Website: bh-photo
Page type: payment
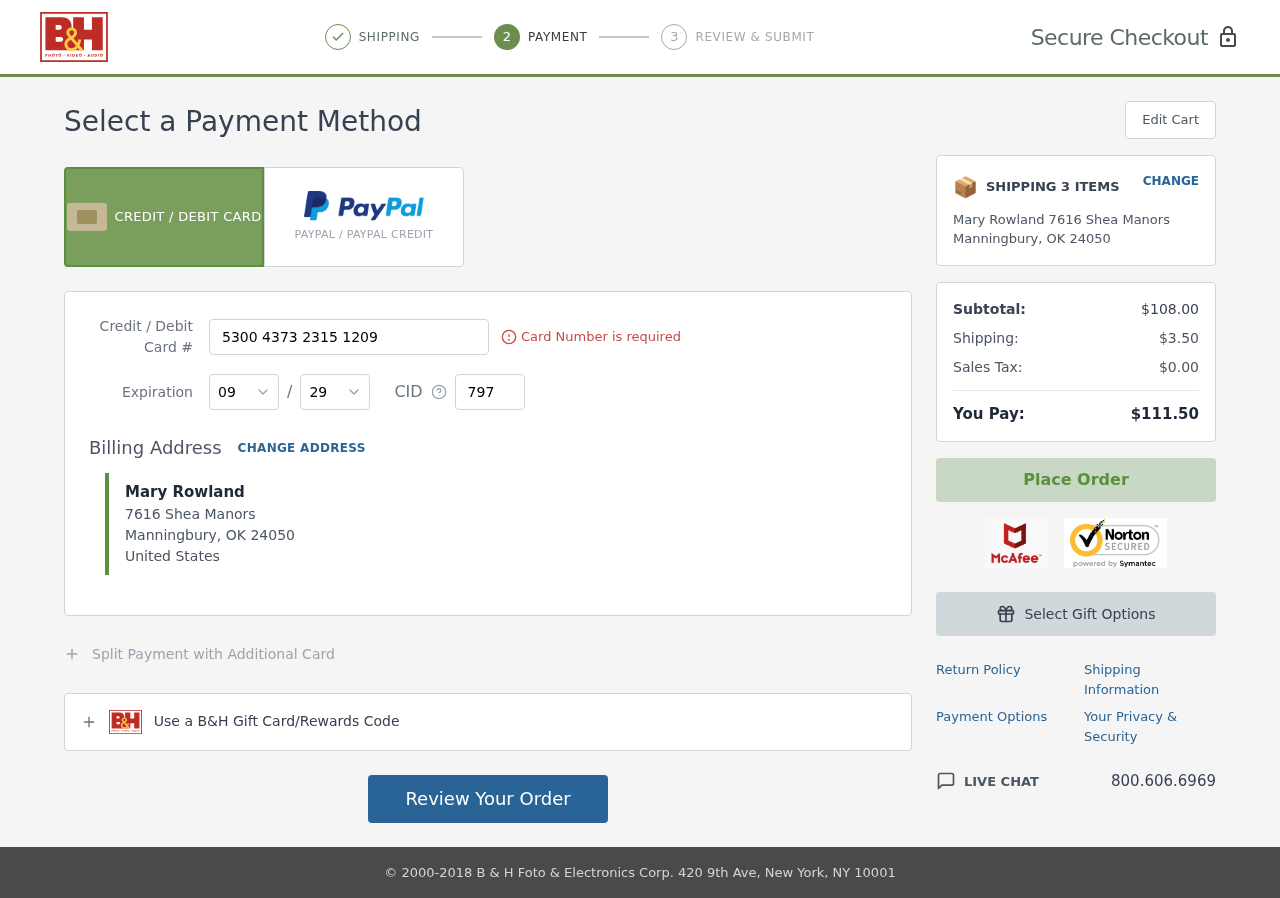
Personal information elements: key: PII_CARD_CVV
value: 797
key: PII_CARD_EXPIRY_MONTH
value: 09
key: PII_CARD_EXPIRY_YEAR
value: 29
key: PII_CARD_NUMBER
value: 5300 4373 2315 1209
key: PII_CITY
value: Manningbury
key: PII_COUNTRY
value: United States
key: PII_FULLNAME
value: Mary Rowland
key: PII_POSTCODE
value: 24050
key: PII_STATE_ABBR
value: OK
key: PII_STREET
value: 7616 Shea Manors
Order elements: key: ORDER_NUM_ITEMS
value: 3
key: ORDER_SUBTOTAL
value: $108.00
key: ORDER_SHIPPING_COST
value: $3.50
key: ORDER_TAX
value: $0.00
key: ORDER_TOTAL
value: $111.50